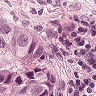
Metastatic tissue present: yes